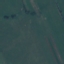
Land use / land cover class: Pasture